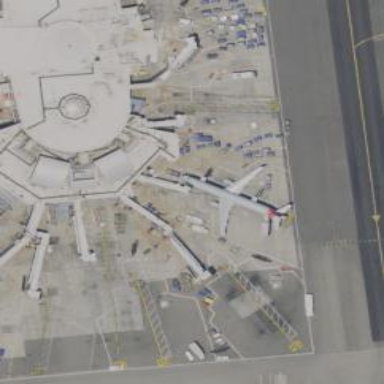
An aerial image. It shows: Airport gate.